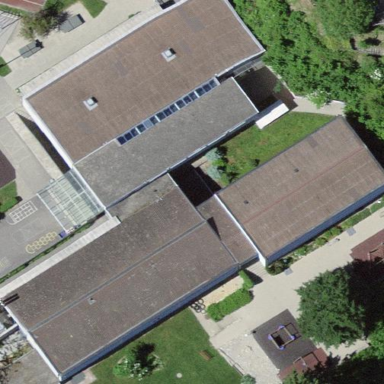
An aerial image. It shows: School building.